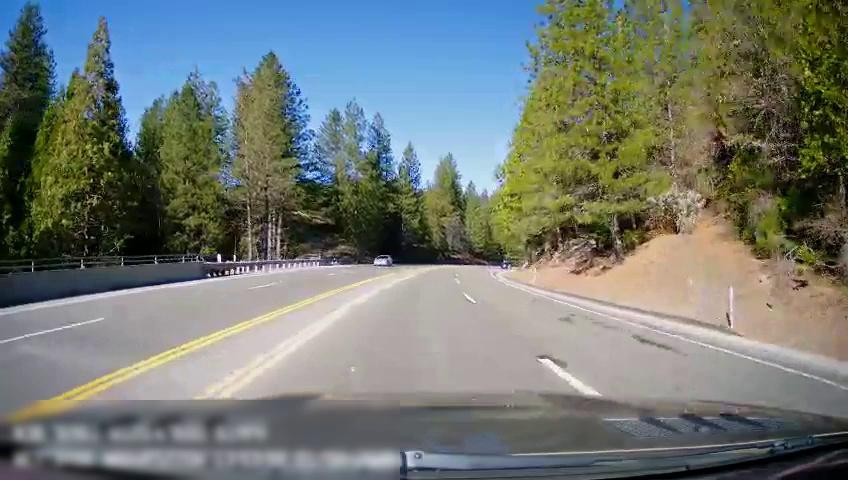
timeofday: Day
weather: Sunny
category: Drivable Space
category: Vehicles | Car
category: Lanes | Opposite Lane
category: Lanes | Alternate Lane
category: Lanes | Current Lane
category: Lanes | Opposite Lane
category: Lanes | Current Lane
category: Lanes | Alternate Lane
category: Lanes | Opposite Lane
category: Lanes | Opposite Lane